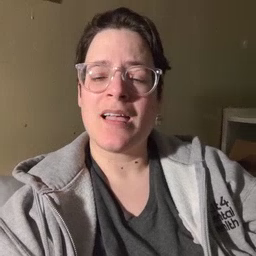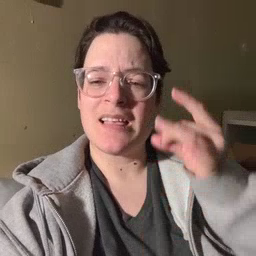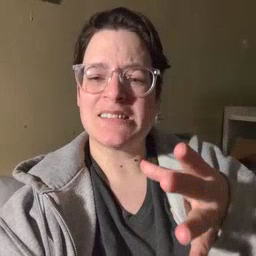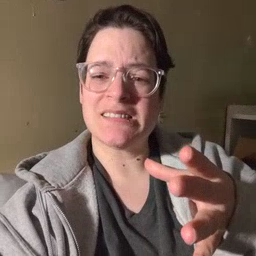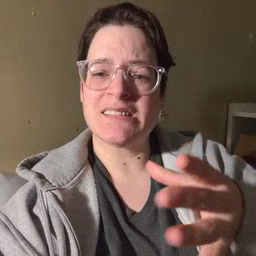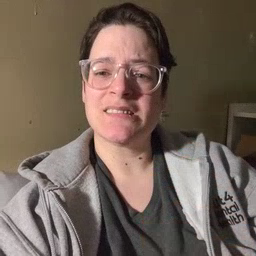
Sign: hate